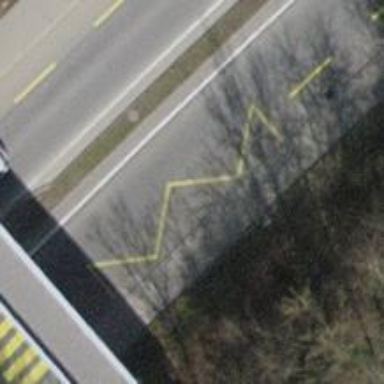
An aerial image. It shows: Bus stop with platform for public transport.